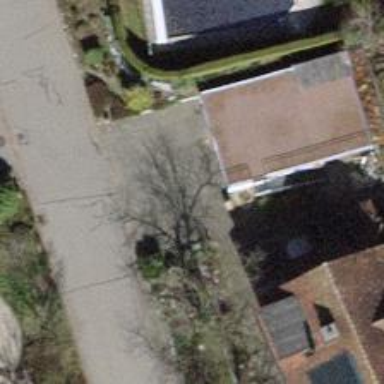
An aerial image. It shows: Group of garages.